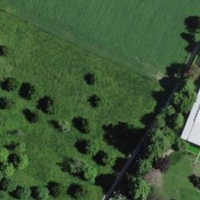
EUNIS habitat code: 53
Species observed at this site:
Juglans regia
Hedera colchica
Pinus sylvestris
Cydonia oblonga